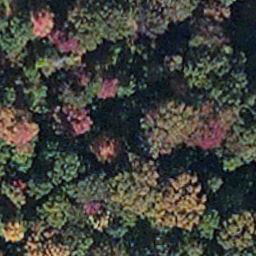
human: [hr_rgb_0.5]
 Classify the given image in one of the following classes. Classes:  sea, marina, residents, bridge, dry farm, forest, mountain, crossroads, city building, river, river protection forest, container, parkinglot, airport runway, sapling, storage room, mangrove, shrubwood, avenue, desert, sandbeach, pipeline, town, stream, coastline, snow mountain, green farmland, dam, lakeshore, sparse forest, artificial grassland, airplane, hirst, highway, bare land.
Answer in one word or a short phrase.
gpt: mangrove